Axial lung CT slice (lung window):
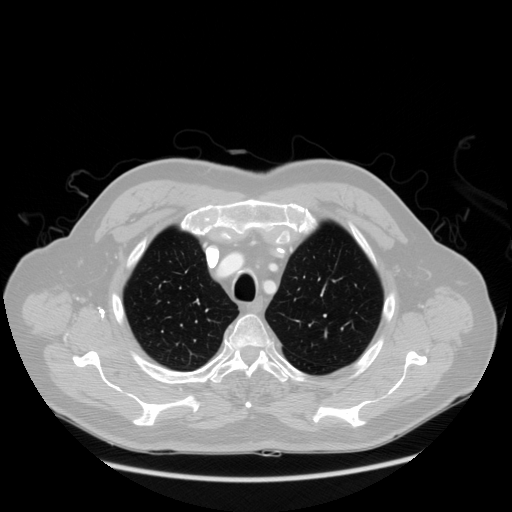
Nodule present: no